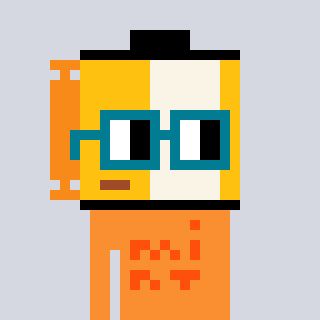
a pixel art character with square dark green glasses, a film roll-shaped head and a orange-colored body on a cool background